Question: Is there is a way I can force the to appear even if the user is logged in just with one account.
I have tried by redirecting to this URL:
'''
https://accounts.google.com/AccountChooser?service=lso&continue=[authorizeurl]
'''
and it seems to work, but I don't know if there are any other conditions in which it might fail.

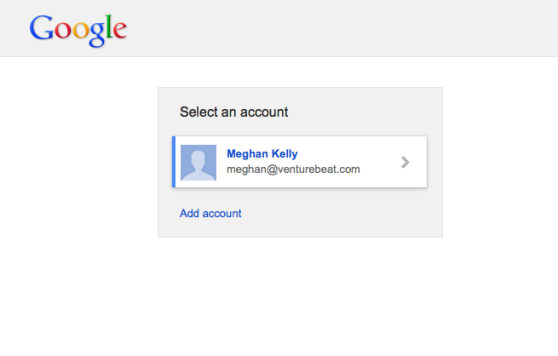
Answer: The following parameter is supported in OAuth2 authorization URLs:
'prompt'
Currently it can have values 'none', 'select_account', and 'consent'.
- none: Will cause Google to not show any UI, and therefore fail if user needs to login, or select an account in case of multi-login, or consent if first approval. It can be run in an invisible i-frame to obtain a token from previously authorized users before you decide, for instance, to render an authorization button.- consent: Will force the approval page to be displayed even if the user has previously authorized your application. May be useful in a few corner cases, for instance if you lost the refresh_token for the user, as Google only issues refresh_tokens on explicit consent action.- select_account: Will cause the account selector to display, even if there's a single logged-in user, just as you asked.
'select_account' can be combined with 'consent', as in:
'prompt=select_account consent'